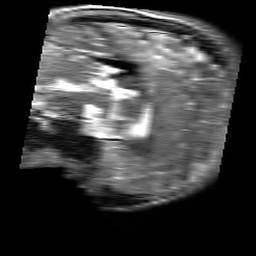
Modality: T2w
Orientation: sagittal
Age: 27
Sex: male
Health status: healthy
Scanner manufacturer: siemens
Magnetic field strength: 3 T
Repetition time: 4.01 s
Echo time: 0.116 s